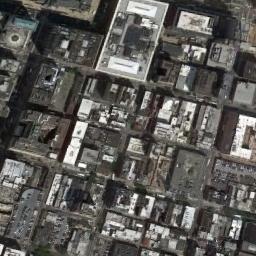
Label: commercial_area